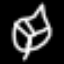
Label: leaf